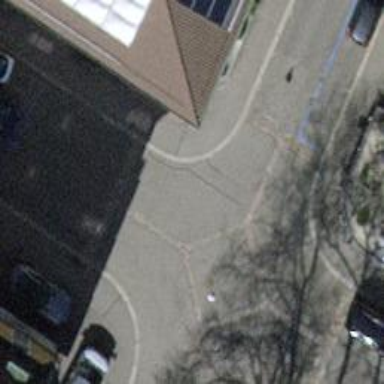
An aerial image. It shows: Asphalt living street with sidewalks on both sides.